Question: This might sound like a simple fix, but let me explain it in detail.
I've an '<input type="submit"/>' button and I'm trying to align the arrow to the right of the button text (which is already center aligned).
Here's the fiddle: <URL>

Now coming to the issues:
1. I cannot change the <input> to a <button> tag since it comes from a CMS).
2. The button text can be anything, which means I cannot crop the arrow image with an offset(equal to the width of the text) and use background-position:center.
3. I cannot add :after pseudo element for the parent div, since it makes the arrow area unclickable.
4. As I already said the button text can change. So I cannot use percentages for background-position.
5. The button has a fixed width (sorry, forgot to add this point).
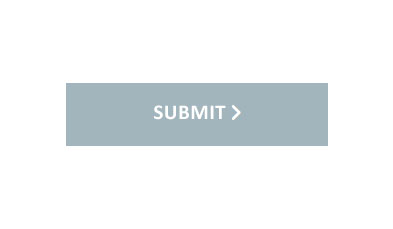
Answer: @felix solution is good. But it has downside of appending span element to body, in order to calculate width of the text. We can use canvas to calculate the width of the text yet it won't be append to DOM.
<URL>
'''
var elem = $('input'),
cs = window.getComputedStyle(elem[0]),
context = document.createElement("canvas").getContext("2d"),
metrics, pos;
context.font = cs.fontSize + " " + cs.fontFamily;
metrics = context.measureText(elem[0].value.toUpperCase()),
pos = (elem.width() - metrics.width)/2 + 20;
elem.css('background-position','calc(100% - '+pos+'px) center');
'''